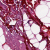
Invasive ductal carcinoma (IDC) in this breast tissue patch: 0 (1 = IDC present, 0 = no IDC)